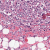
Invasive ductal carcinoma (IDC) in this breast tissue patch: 1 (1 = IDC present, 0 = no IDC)